Question: I have been fiddling with creating my own message board, and though it is working fine I wanted to add post voting to it (diagram at the end of the post).
I pulled the data I wanted from my two tables msgboard_user and msgboard_post like this:
'''
SELECT p.post_id, p.user_id, u.username, get_time_diff(p.date) as date, p.ip, p.text, p.parent_post_id, p.approved AS posts
FROM msgboard_post p, msgboard_user u
WHERE p.user_id = u.user_id
AND p.approved = "yes"
ORDER BY p.date DESC
-- code for limit...
'''
So now I need to be working with a third table, msgboard_vote. Every vote gets one row in the table and I would like to have one column in my result that sums the votes for that post. The vote (vote_value) can be either 1 or -1. Posts that have no vote (no row in msgboard_vote) would preferably be summed up as 0 in the result, null would do it as well.
Been tinkering for several hours... :/
Would greatly appreciate some help on this :)

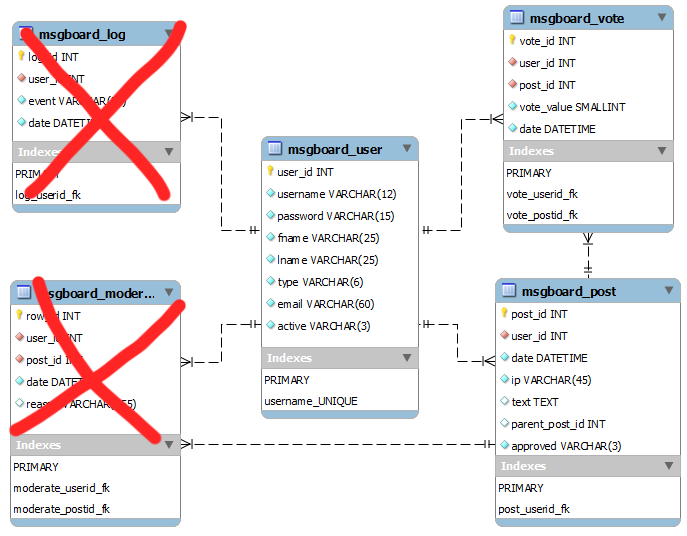
Answer: Avoid sub-selects in the selected columns and the WHERE clause, the optimizer doesn't handle them well.
'''
SELECT p.post_id, p.user_id, u.username,
get_time_diff(p.date) as date, p.ip, p.text,
p.parent_post_id, p.approved AS posts,
IFNULL(v.vote_count, 0) AS vote_count
FROM msgboard_user u, msgboard_post p
LEFT JOIN
(SELECT post_id, COUNT(*) vote_count FROM msgboard_vote GROUP BY post_id) v
ON p.post_id = v.post_id
WHERE p.user_id = u.user_id
AND p.approved = "yes"
ORDER BY p.date DESC
'''